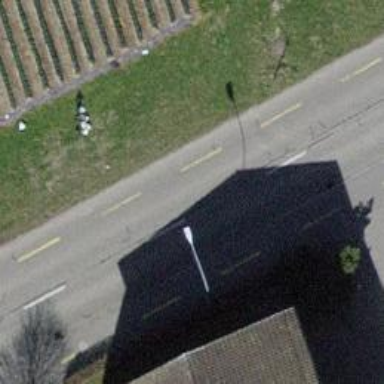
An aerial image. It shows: Residential road with designated cycle lane.